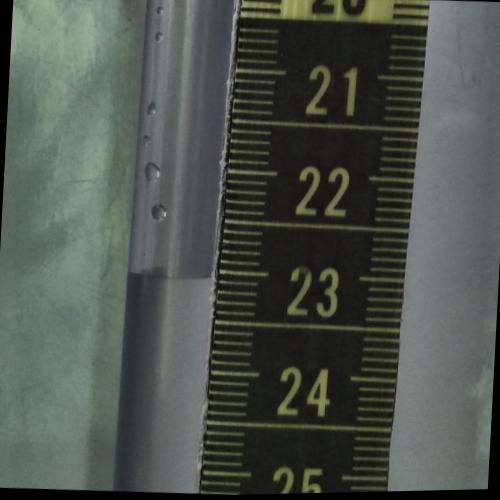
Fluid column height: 23.1 cm